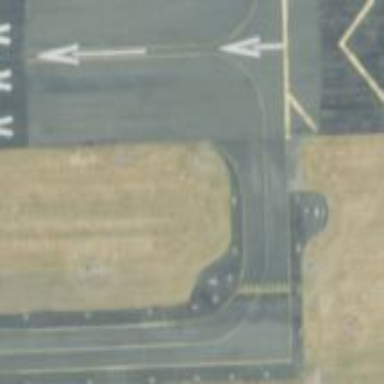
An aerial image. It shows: Displaced threshold on the runway of airport area.